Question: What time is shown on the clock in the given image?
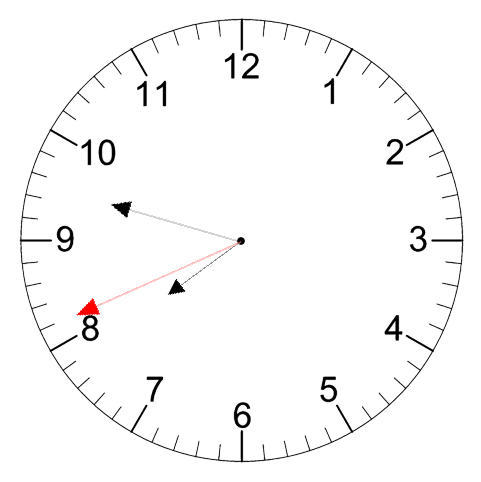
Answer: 07:47:41